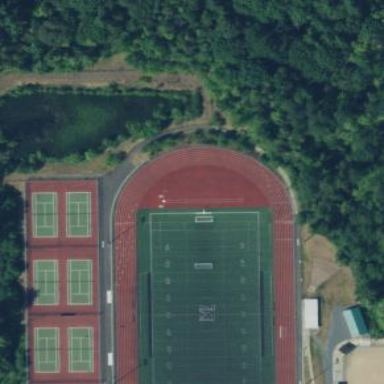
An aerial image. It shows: Pitch for American football with artificial turf surface.